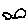
Label: hexagon